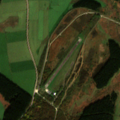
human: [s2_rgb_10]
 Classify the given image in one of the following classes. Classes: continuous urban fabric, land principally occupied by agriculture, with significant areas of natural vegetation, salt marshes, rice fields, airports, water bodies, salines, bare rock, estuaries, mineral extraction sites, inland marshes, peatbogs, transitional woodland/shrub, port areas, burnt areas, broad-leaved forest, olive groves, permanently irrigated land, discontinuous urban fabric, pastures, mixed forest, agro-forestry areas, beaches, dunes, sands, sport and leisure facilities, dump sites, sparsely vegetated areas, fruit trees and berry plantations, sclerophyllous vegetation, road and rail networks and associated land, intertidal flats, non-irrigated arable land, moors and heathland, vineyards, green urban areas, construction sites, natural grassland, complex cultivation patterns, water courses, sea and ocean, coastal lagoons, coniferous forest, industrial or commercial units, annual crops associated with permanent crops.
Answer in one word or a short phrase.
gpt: pastures, broad-leaved forest, coniferous forest, moors and heathland